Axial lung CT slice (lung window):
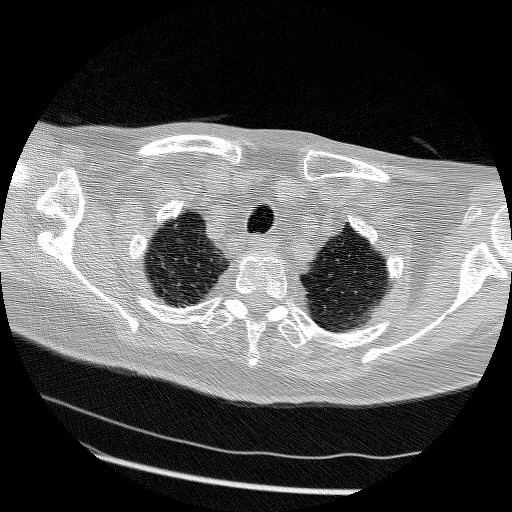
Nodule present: no